Question:
How would I SELECT the USER_ID where there is a value or "Retailer" and "Colorado". In other words, the query should result in 5.
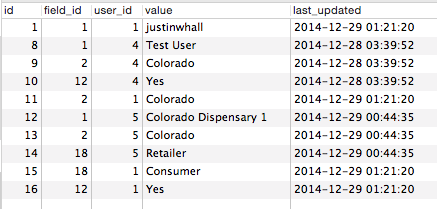
Answer: You can use aggregation and a 'having' clause:
'''
select user_id
from table t
group by user_id
having sum(value = 'Retailer') > 0 and
sum(value = 'Colorado') > 0;
'''